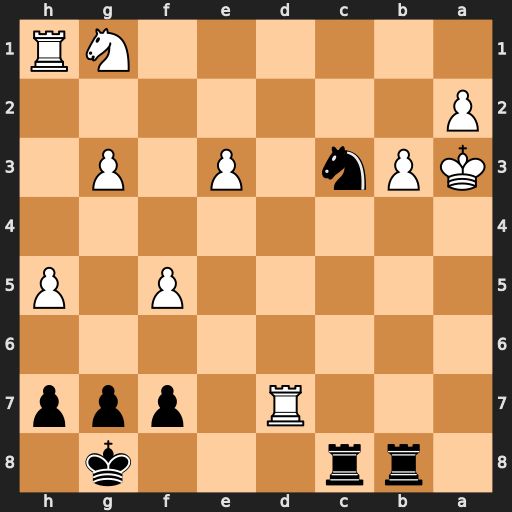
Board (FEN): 1rr3k1/3R1ppp/8/5P1P/8/KPn1P1P1/P7/6NR
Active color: b
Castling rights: -
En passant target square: -
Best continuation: Ra8+ Kb2 Rxa2+